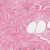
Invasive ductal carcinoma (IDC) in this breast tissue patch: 0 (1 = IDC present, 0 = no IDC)